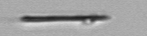
Label: fiber